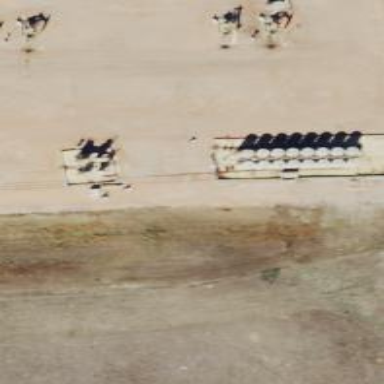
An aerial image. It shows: Storage tank that is man-made.